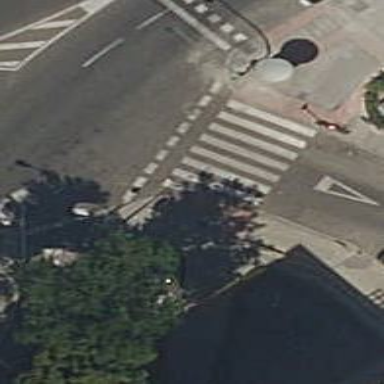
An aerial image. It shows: Marked road crossing.